Question: I am trying to access a stored procedure using Python where I enter enter in a customer ID, and it will render a multi-row table with the multiple instances a customer ate at a restaurant as well as what they ate, what time they ate it, and what month they ate it. It is a multi-row table since the customer ID is not the primary key.
Within SQL, entering in this command:
'''
call metrics.GetFoodByCustomerID("115960981")
'''
will render the correct table for me. However when I run the following function in Python, I am getting the error that I am entering the incorrect arguments for procedure.
[
Any idea what I am missing?
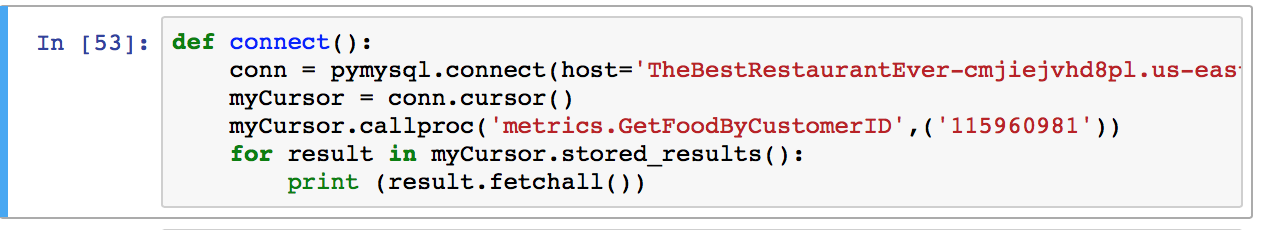
Answer: The <URL> states that the second parameter 'args' should be a
> Sequence of parameters to use with procedure
In your line
'''
myCursor.callproc('metrics.GetFoodByCustomerID', ('115960981'))
'''
you are passing in a string surrounded by parentheses for 'args'. The parentheses around ''115960981'' have no effect, in particular they don't turn this value into a 1-element sequence. However, in Python, strings are sequences, so the parameter list is being interpreted as a sequence of 9 one-character strings. The error arises because your stored procedure doesn't take 9 arguments.
Try replacing the above line with
'''
myCursor.callproc('metrics.GetFoodByCustomerID', ('115960981',))
'''
This is probably what you were aiming for. Note the trailing comma, which makes the expression in parentheses into a 1-tuple. Alternatively, use a list instead: you don't need a trailing comma in order to make a 1-element list:
'''
myCursor.callproc('metrics.GetFoodByCustomerID', ['115960981'])
'''